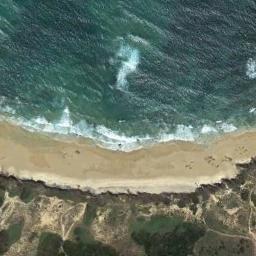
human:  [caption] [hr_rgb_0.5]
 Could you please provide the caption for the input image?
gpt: There are several red houses on the beach .

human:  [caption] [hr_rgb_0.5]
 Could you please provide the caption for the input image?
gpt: The beach with khaki sand and the land next to the beach is covered with some green plants .

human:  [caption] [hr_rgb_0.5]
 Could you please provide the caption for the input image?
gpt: The beach consists of blue seawater and a yellow coast with green plants .

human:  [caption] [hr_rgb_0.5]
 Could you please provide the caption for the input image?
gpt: Green ocean and grassy beaches .

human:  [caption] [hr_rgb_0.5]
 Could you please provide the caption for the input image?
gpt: The grass is beside the beach .